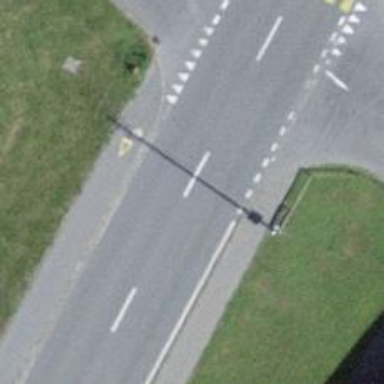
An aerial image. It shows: Public transport stop position.